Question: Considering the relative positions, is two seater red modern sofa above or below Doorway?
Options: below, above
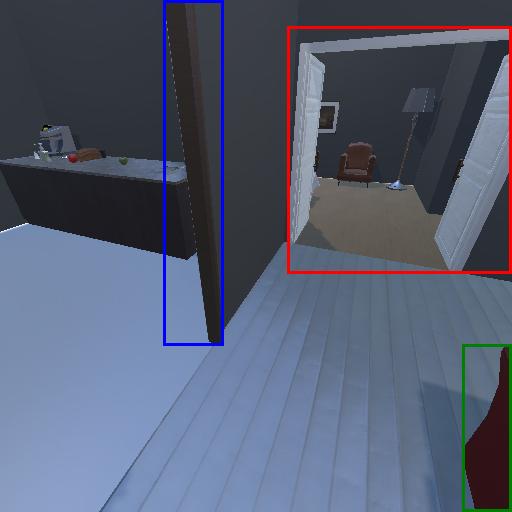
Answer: below